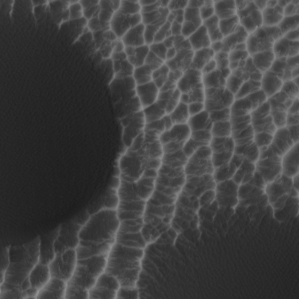
Label: non_frost